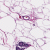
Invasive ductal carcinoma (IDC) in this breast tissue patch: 0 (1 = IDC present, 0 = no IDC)